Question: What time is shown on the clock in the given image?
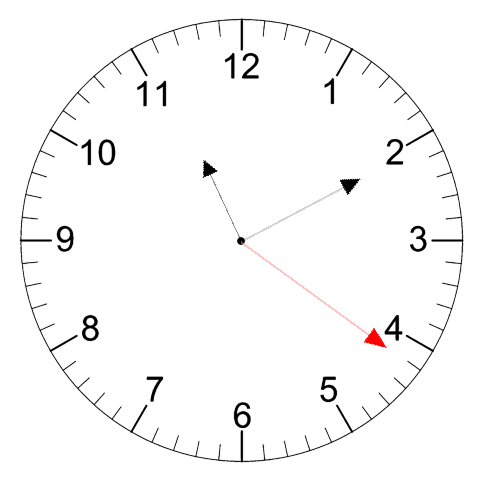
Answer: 11:10:21